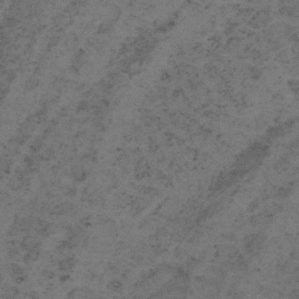
Label: frost